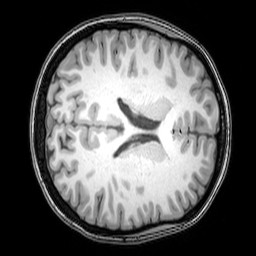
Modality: T1w
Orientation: axial
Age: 20
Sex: female
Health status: healthy
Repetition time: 0.081 s
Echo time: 0.037 s